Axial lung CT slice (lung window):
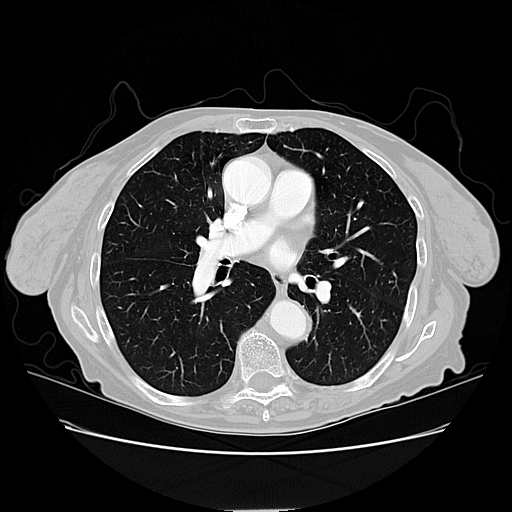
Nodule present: no